Interaction volume radius: 5 \u00c5
Interaction volume height: 10 \u00c5
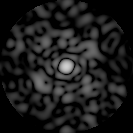
Disorder parameter: 0.8401